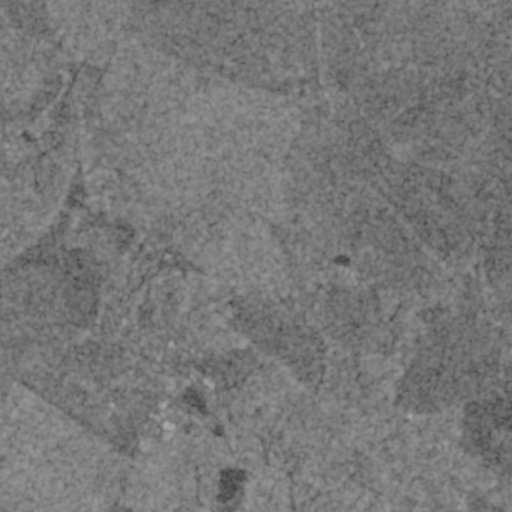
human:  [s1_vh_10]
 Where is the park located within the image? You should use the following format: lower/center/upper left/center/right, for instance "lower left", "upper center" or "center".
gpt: The park is located in the left of the image.
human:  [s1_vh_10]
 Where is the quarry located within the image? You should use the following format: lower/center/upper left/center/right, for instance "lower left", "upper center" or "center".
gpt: The quarry is located in the lower right of the image.
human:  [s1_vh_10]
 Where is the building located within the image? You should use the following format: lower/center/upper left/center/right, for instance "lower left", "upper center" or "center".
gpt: There is no building in the image.

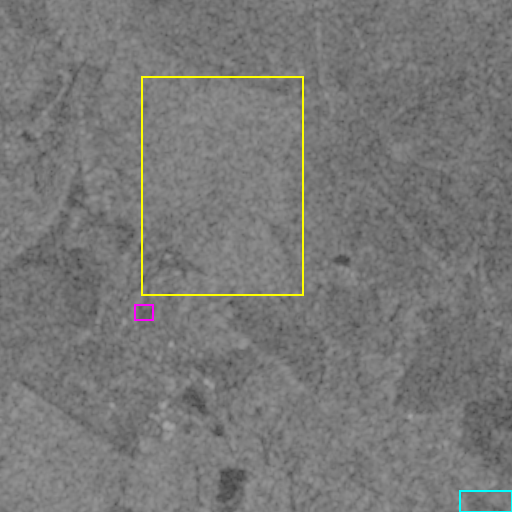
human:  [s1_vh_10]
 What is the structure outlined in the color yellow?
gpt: The structure outlined in yellow is a crop field.
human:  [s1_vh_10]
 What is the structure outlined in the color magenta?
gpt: The structure outlined in magenta is a park.
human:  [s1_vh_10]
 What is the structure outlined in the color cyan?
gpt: The structure outlined in cyan is a quarry.
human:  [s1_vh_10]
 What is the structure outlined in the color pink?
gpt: There is no pink outline.